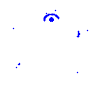
Particle: kaon